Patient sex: M
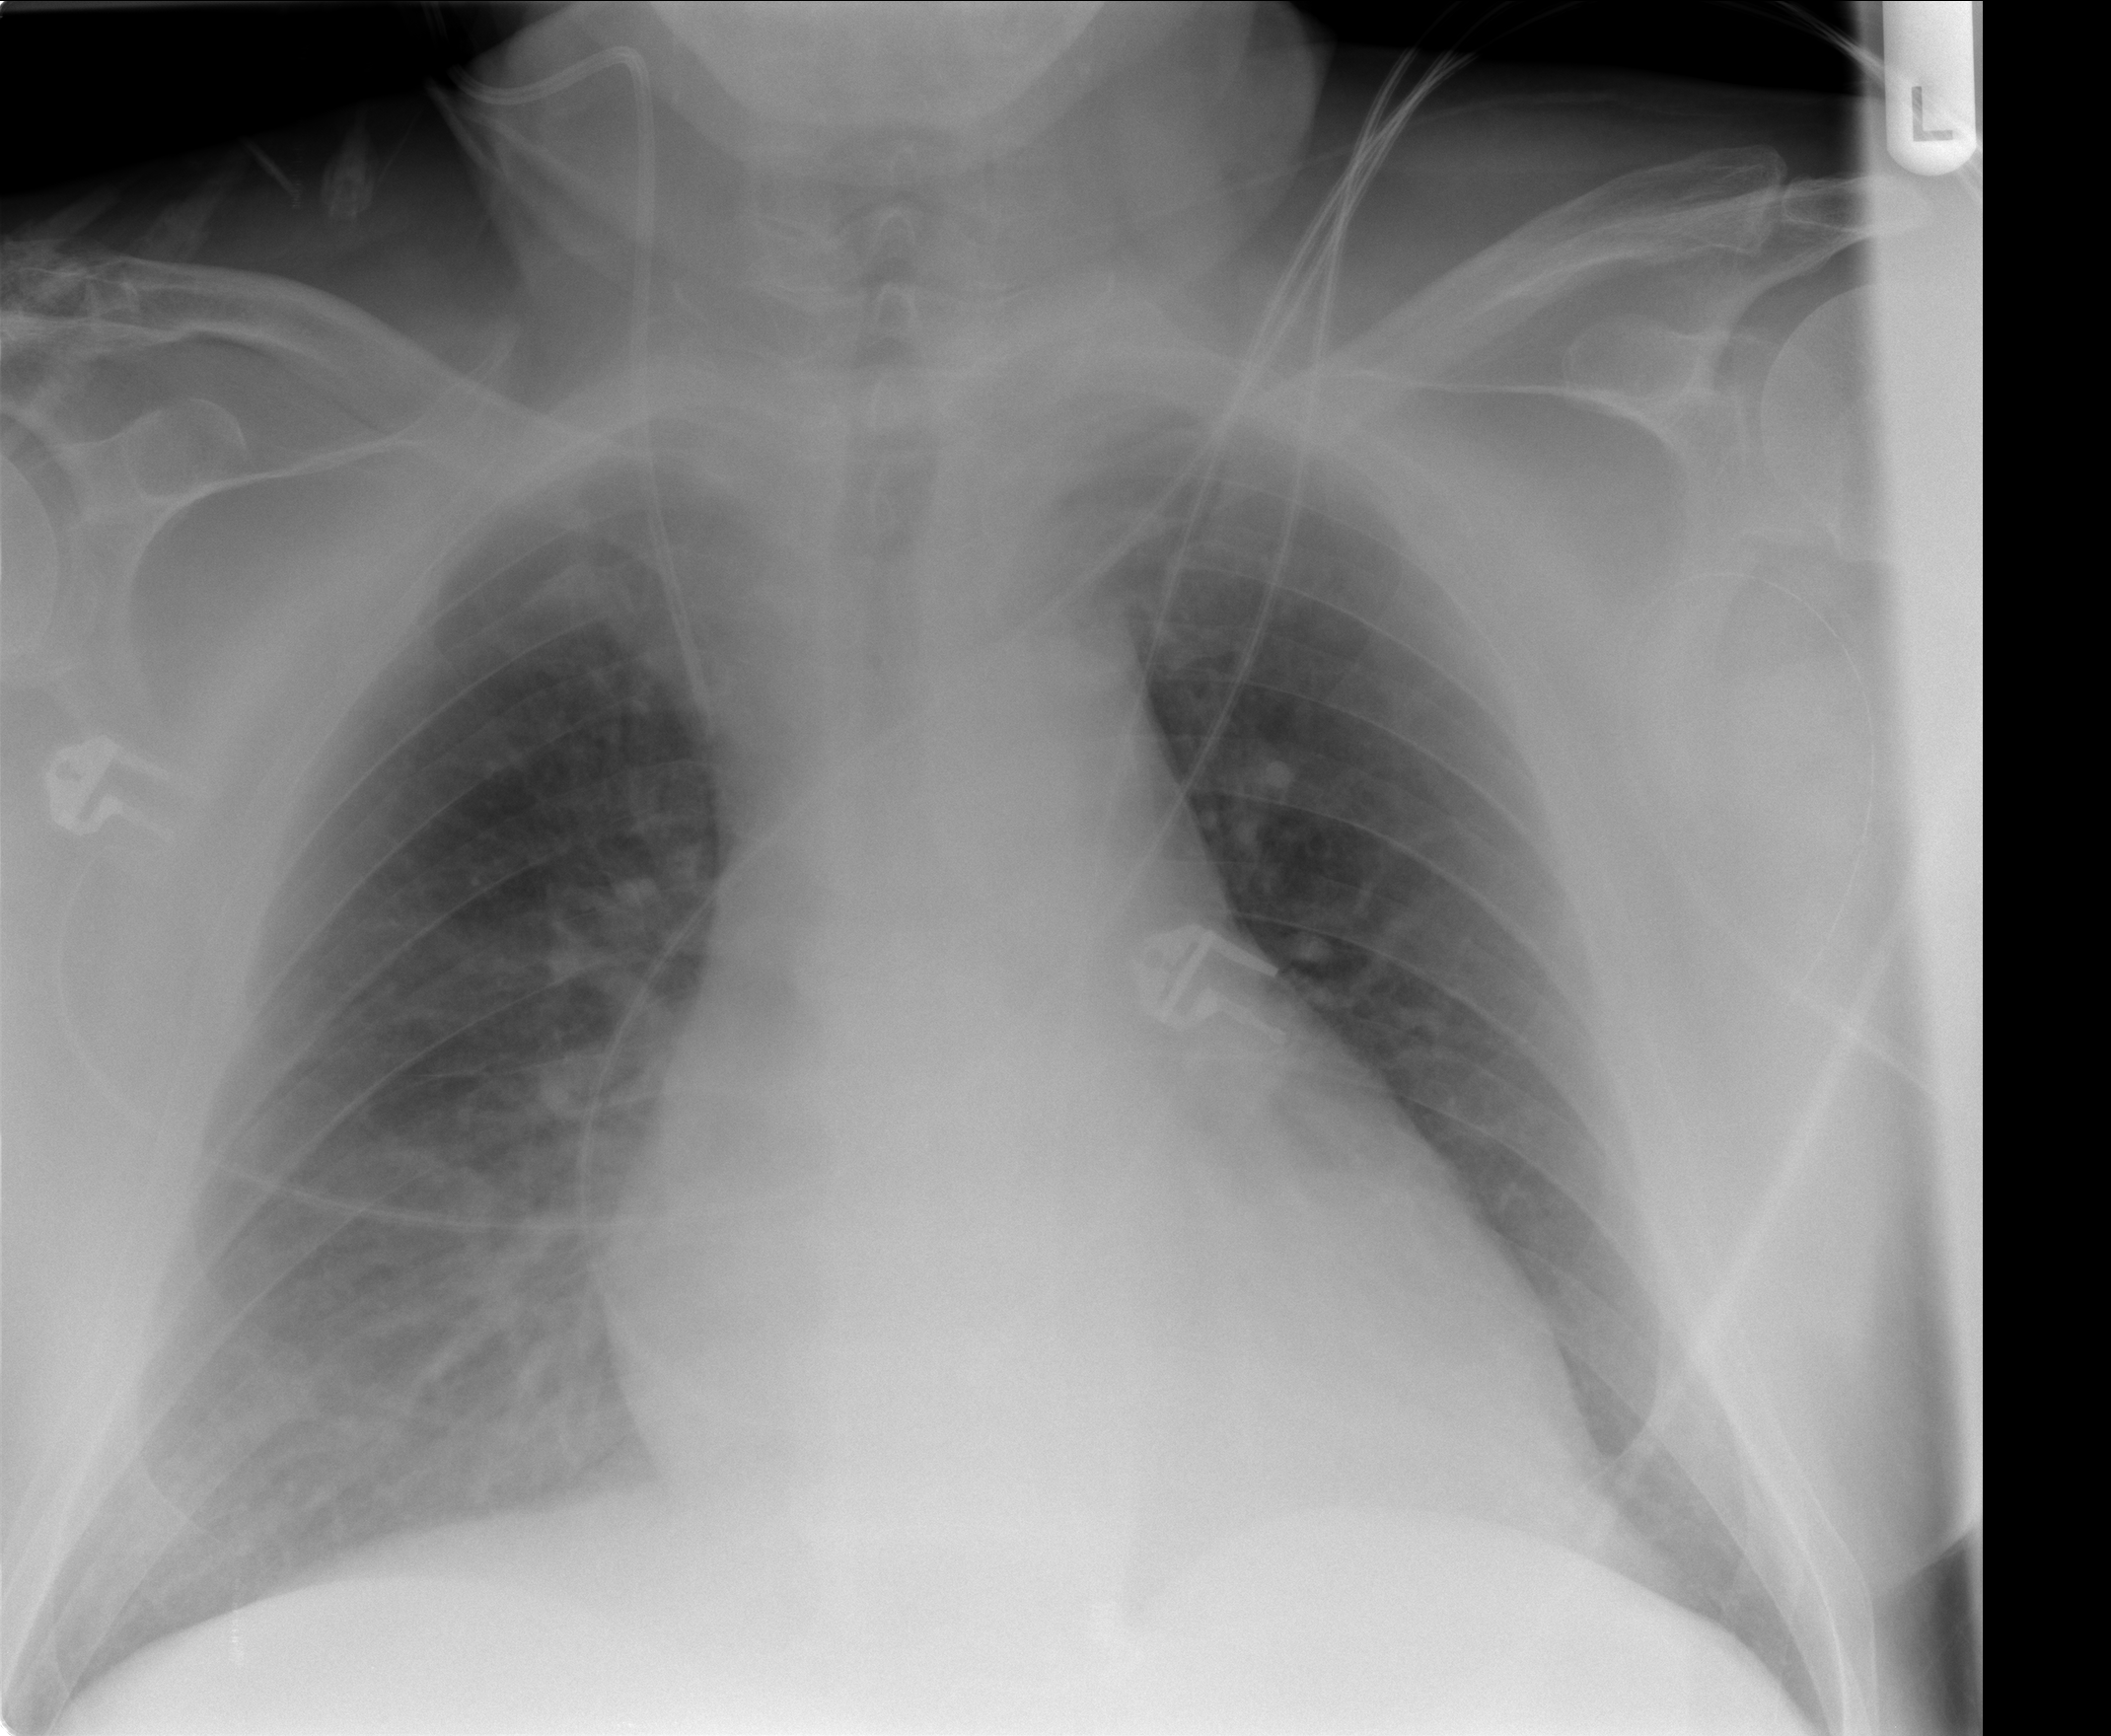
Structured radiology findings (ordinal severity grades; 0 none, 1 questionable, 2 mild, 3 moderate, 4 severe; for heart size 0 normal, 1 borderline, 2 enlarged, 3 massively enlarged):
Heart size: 2
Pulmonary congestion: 2
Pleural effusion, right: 0
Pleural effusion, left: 0
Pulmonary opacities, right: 3
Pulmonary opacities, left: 0
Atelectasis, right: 1
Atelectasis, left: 0